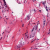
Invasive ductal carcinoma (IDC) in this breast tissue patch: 0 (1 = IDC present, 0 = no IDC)